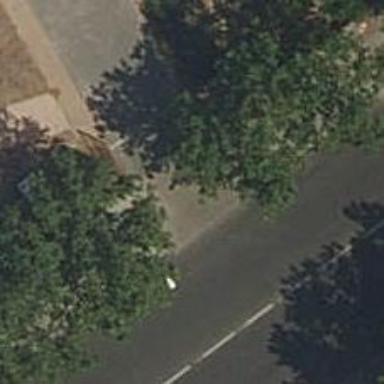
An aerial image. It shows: Sidewalk.